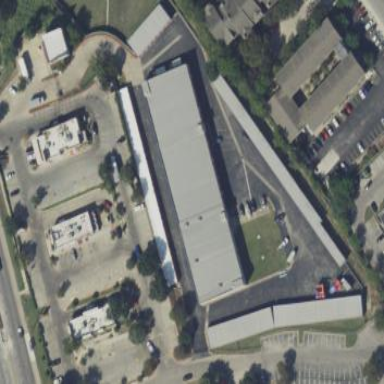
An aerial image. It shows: Storage rental shop located in building.